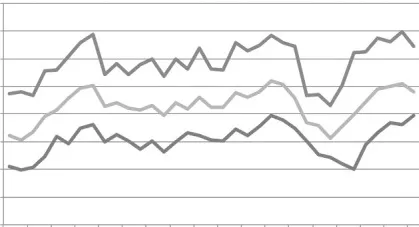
Temperatures recorded by the weather station (1.6 km far from the death scene) for the 34 days before the discovery of the body (Tmax: 34.9. C; Tmin: 9.9. C) in Case 1.
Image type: pathology (fish)